Question: I'm working on the game of blackjack as a final project for my class in OOP. I can't for the life of me figure out why my cards won't render properly (the values of the cards not displaying are still accounted for - meaning if I had blackjack and I could only see one of my cards, I would still receive credit for having blackjack). Here's a screenshot of what I'm trying to convey (Note: There is always at least one card missing each time and the dealer's face down card does not show up properly either):

Here is the code segment relevant to my card rendering problem:
'''
/**
* Paints the cards stacked top-down in addition to the rest of the
* components. The cards are arranged so the user can still see all of
* the cards' values.
*/
public void paintComponent(Graphics g) {
super.paintComponent(g);
if (hand == null) return;
for (int i = 0; i < hand.length(); i++) {
drawCard(g, hand.get(i), 10, 76 + 33*i);
}
}
/**
* Paints a card image onto (x,y) of the container. A face down card will
* be drawn accordingly.
* @param g the graphics context
* @param card the card to be printed
* @param x the x-position of the printed card in this container
* @param y the y-position of the printed card in this container
*/
private void drawCard(Graphics g, Card card, int x, int y){
String face = "";
String suit = "";
String filepath = "";
if (!card.isFaceUp()) {
suit = "b1";
face = "fv";
}
else {
face = String.valueOf(card.getFace());
if (face == "11"){
face = "j";
}
if (face == "12"){
face = "q";
}
if (face == "13"){
face = "k";
}
switch (card.getSuit()) {
case Card.DIAMONDS: suit = "d"; break;
case Card.CLUBS: suit = "c"; break;
case Card.HEARTS: suit = "h"; break;
default: suit = "s"; break; //Spades
}
BufferedImage cardImg = null;
filepath = "C:/Users/Student/workspace/Blackjack GUI/src/images/" + suit + face + ".png";
try {
cardImg = ImageIO.read(new File(filepath));
} catch (IOException e) {
}
g.drawImage(cardImg,x,y,71,96,this);
}
'''
The cards' values ("face") and suits are derived from integers in my class called Card. Here is a copy of that class:
'''
/**
* A class the represents the deck of 52 cards used in Blackjack.
* Cards can be one of 13 faces, one of four suits, and one of two colors.
* Methods will get the names, faces, values, suits, or colors of the cards and
* can flip the card face up or face down.
* @author Mike Mulhearn
*/
public class Card {
/**
* The value of an Ace
*/
public static final int ACE = 1;
/**
* The value of a Two
*/
public static final int TWO = 2;
/**
* The value of a Three
*/
public static final int THREE = 3;
/**
* The value of a Four
*/
public static final int FOUR = 4;
/**
* The value of a Five
*/
public static final int FIVE = 5;
/**
* The value of a Six
*/
public static final int SIX = 6;
/**
* The value of a Seven
*/
public static final int SEVEN = 7;
/**
* The value of an Eight
*/
public static final int EIGHT = 8;
/**
* The value of a Nine
*/
public static final int NINE = 9;
/**
* The value of a Ten
*/
public static final int TEN = 10;
/**
* The value of a Jack
*/
public static final int JACK = 11;
/**
* The value of a Queen
*/
public static final int QUEEN = 12;
/**
* The value of a King
*/
public static final int KING = 13;
/**
* The value of a Spade
*/
public static final int SPADES = 3;
/**
* The value of a Diamond
*/
public static final int DIAMONDS = 0;
/**
* The value of a Club
*/
public static final int HEARTS = 2;
/**
* The value of a Club
*/
public static final int CLUBS = 1;
private int suit; //Represents the suit of the card (0-Diamond,1-Club,2-Heart,3-Spade)
private int face; //Will contain a value from 0 to 12, from Ace to King
private boolean isFaceUp = true; //Tells whether the card is face up or face down
/**
* Create a card with suit cardSuit, face cardFace, and visibility faceUp
* @param cardSuit is the suit of the card
* @param cardFace is the face of the card
* @param faceUp is true when card is face up, false if face down
*/
public Card(int cardSuit, int cardFace, boolean faceUp){
suit = cardSuit;
face = cardFace;
isFaceUp = faceUp;
}
/**
* Create a card with suit cardSuit, face cardFace
* @param cardSuit is the suit of the Card
* @param cardFace is the face of the Card
*/
public Card(int cardSuit, int cardFace){
suit = cardSuit;
face = cardFace;
isFaceUp = true;
}
/**
* Gets the suit of the card
* @return integer value with the suit of the card
*/
public int getSuit(){
return suit;
}
/**
* Gets the color of the card
* @return Color of the card as a String
*/
public String getColor(){
if(suit == 0 || suit == 2)
return "Red";
else
return "Black";
}
/**
* Gets the face of the Card
* @return Face of the Card
*/
public int getFace(){
return face;
}
/**
* Gets the value of the Card
* Uses the face of the Card to calculate the value
* Ace is 1, 2-9 are themselves, 10 and higher are 10
* @return value of the card
*/
public int getValue(){
if(face >= TWO && face <= TEN)
return face;
else if(face > TEN)
return 10;
return -1;
}
/**
* Gets the highest possible value of the ace
* @return integer of the highest possible value of the ace
*/
public int getHighValue() {
int high = getValue();
if (high == -1) {
return 11;
} else {
return high;
}
}
/**
* Gets the lowest value of the ace
* @return integer of the lowest possible value of the ace
*/
public int getLowValue() {
int low = getValue();
if (low == -1) {
return 1;
} else {
return low;
}
}
/**
* Flips the card over
*/
public void flip(){
isFaceUp = !isFaceUp;
}
/**
* Determines whether the cards are face up
* @return boolean value representing whether the card is face up or down
*/
public boolean isFaceUp(){
return isFaceUp;
}
/**
* Gets the suit name
* @return String with the suit of the card
*/
public String getSuitName(){
switch(suit) {
case DIAMONDS: return "Diamonds";
case CLUBS: return "Clubs";
case HEARTS: return "Hearts";
case SPADES: return "Spades";
default: return "Error: No Suit Found";
}
}
/**
* Gets the face name
* @return String with the face of the card
*/
public String getFaceName() {
switch (face) {
case ACE: return "Ace";
case TWO: return "Two";
case THREE: return "Three";
case FOUR: return "Four";
case FIVE: return "Five";
case SIX: return "Six";
case SEVEN: return "Seven";
case EIGHT: return "Eight";
case NINE: return "Nine";
case TEN: return "Ten";
case JACK: return "Jack";
case QUEEN: return "Queen";
case KING: return "King";
default: return "Error: No Face Found";
}
}
}
'''
And finally a copy of the main function in the GUI class:
'''
/**
* Runs the Game
* @param args Main Method
*/
public static void main(String[] args) {
GUI b = new GUI();
Game game = b.new Game();
JOptionPane.showMessageDialog(game, "Welcome to Mike Mulhearn's House of Cards. " +
"Today we will be indulging ourselves in a game of Blackjack. " +
"Please take your seat.");
while (true) {
if (game.human.getMoney() < MIN_BET) {
JOptionPane.showMessageDialog(game, "You don't have enough money to play. YOU LOSE!");
System.exit(0);
}
System.out.println(game.deck.getCount());
game.askBets();
game.deal();
game.repaint();
game.setButtonState(true, true, true, false, true);
if (game.human.getCurrentBet() > game.human.getMoney())
game.playerChoices.disableDouble();
while (game.turnContinue) { game.repaint(); }
game.setButtonState(false, false, false, false, false);
game.doAITurns();
game.repaint();
game.doDealerTurn();
game.repaint();
game.doPayOuts();
game.reset();
}
}
'''
If I left any code out, here's a zipped copy of my program: <URL>!
I would be extremely grateful if someone could please help me on this one!
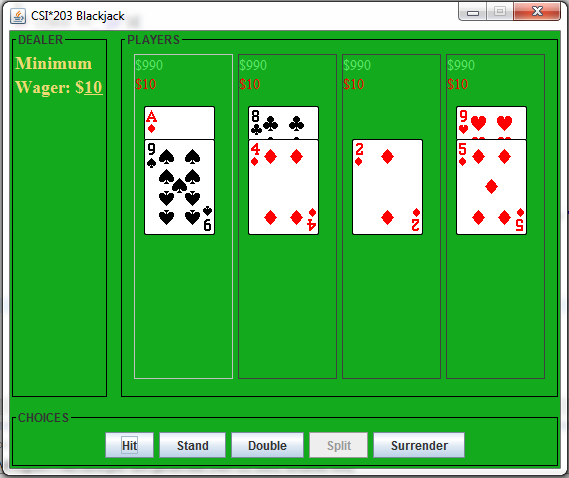
Answer: I'm almost certain this is due to bad String comparison:
'''
face = String.valueOf(card.getFace());
if (face == "11"){
face = "j";
}
if (face == "12"){
face = "q";
}
if (face == "13"){
face = "k";
}
'''
Change them to 'if (face.equals("another string"))'. See <URL>
Those checks will not be true so you are getting file paths that do not exist. You would know about this if you were not eating the IOException:
'''
filepath = "C:/Users/Student/workspace/Blackjack GUI/src/images/" + suit + face + ".png";
try {
cardImg = ImageIO.read(new File(filepath));
} catch (IOException e) {
}
'''
As a side note, you should not be doing IO while painting. Instead, read all of the images once at startup and put them in a Map.
'''
static final Map<String, Image> IMGS = new HashMap<String, Image>();
static {
HashMap<String, Image> imgs = new HashMap<String, Image>();
String dir = "C:/Users/Student/workspace/Blackjack GUI/src/images/";
String png = ".png";
for (String suit = "d", name; ;) {
for (int face = 1; face <= 13; face++) {
if (face == 11) {
name = suit + "j";
} else if (face == 12) {
name = suit + "q";
} else if (face == 13) {
name = suit + "k";
} else {
name = suit + face;
}
try {
imgs.put(
name,
ImageIO.read(new File(dir + name + png));
);
} catch (IOException e) {
System.out.println(
"Exception <" + e.toString() + "> for " + name
);
}
}
if (suit.equals("d") {
suit = "c";
} else if (suit.equals("c")) {
suit = "h";
} else if (suit.equals("h")) {
suit = "s");
} else {
break;
}
}
IMGS = Collections.unmodifiableMap(imgs);
}
'''